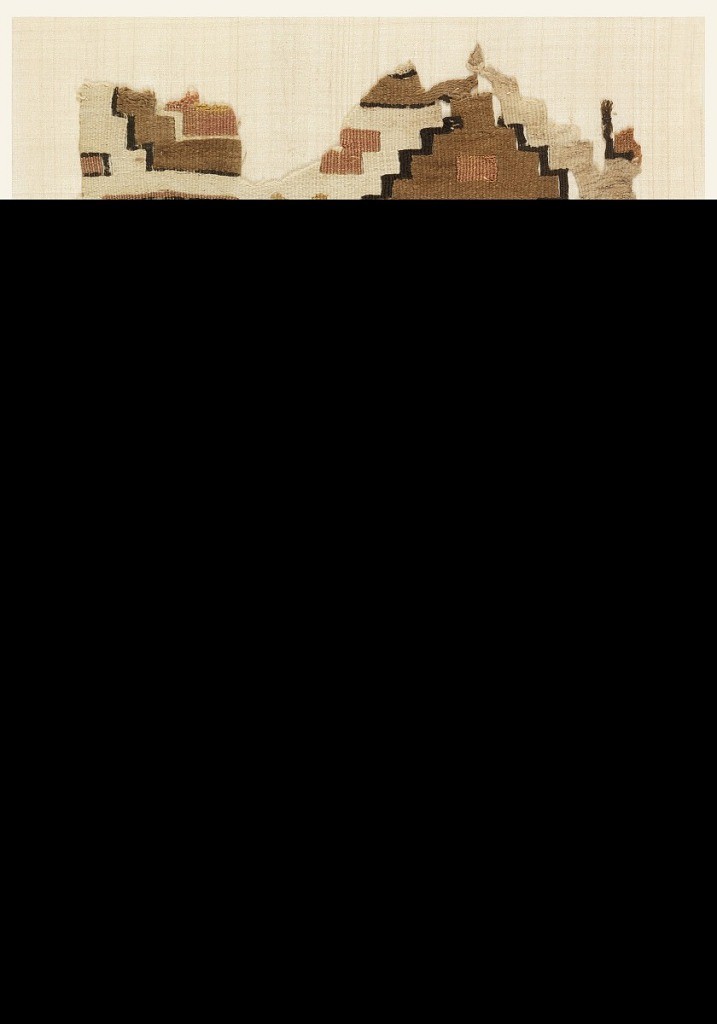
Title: Fragment
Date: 1100
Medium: cotton, wool Technique: slit tapestry
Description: Geometric designs in tan and red. Motifs are outlined in contrasting shades.